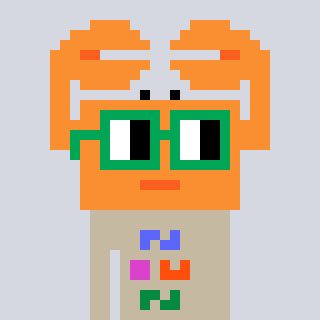
a pixel art character with square green glasses, a crab-shaped head and a bege-colored body on a cool background